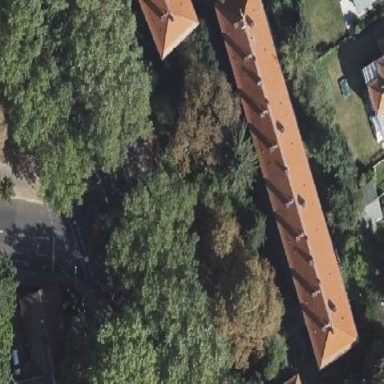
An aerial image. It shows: Hipped roof on residential building.